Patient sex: F
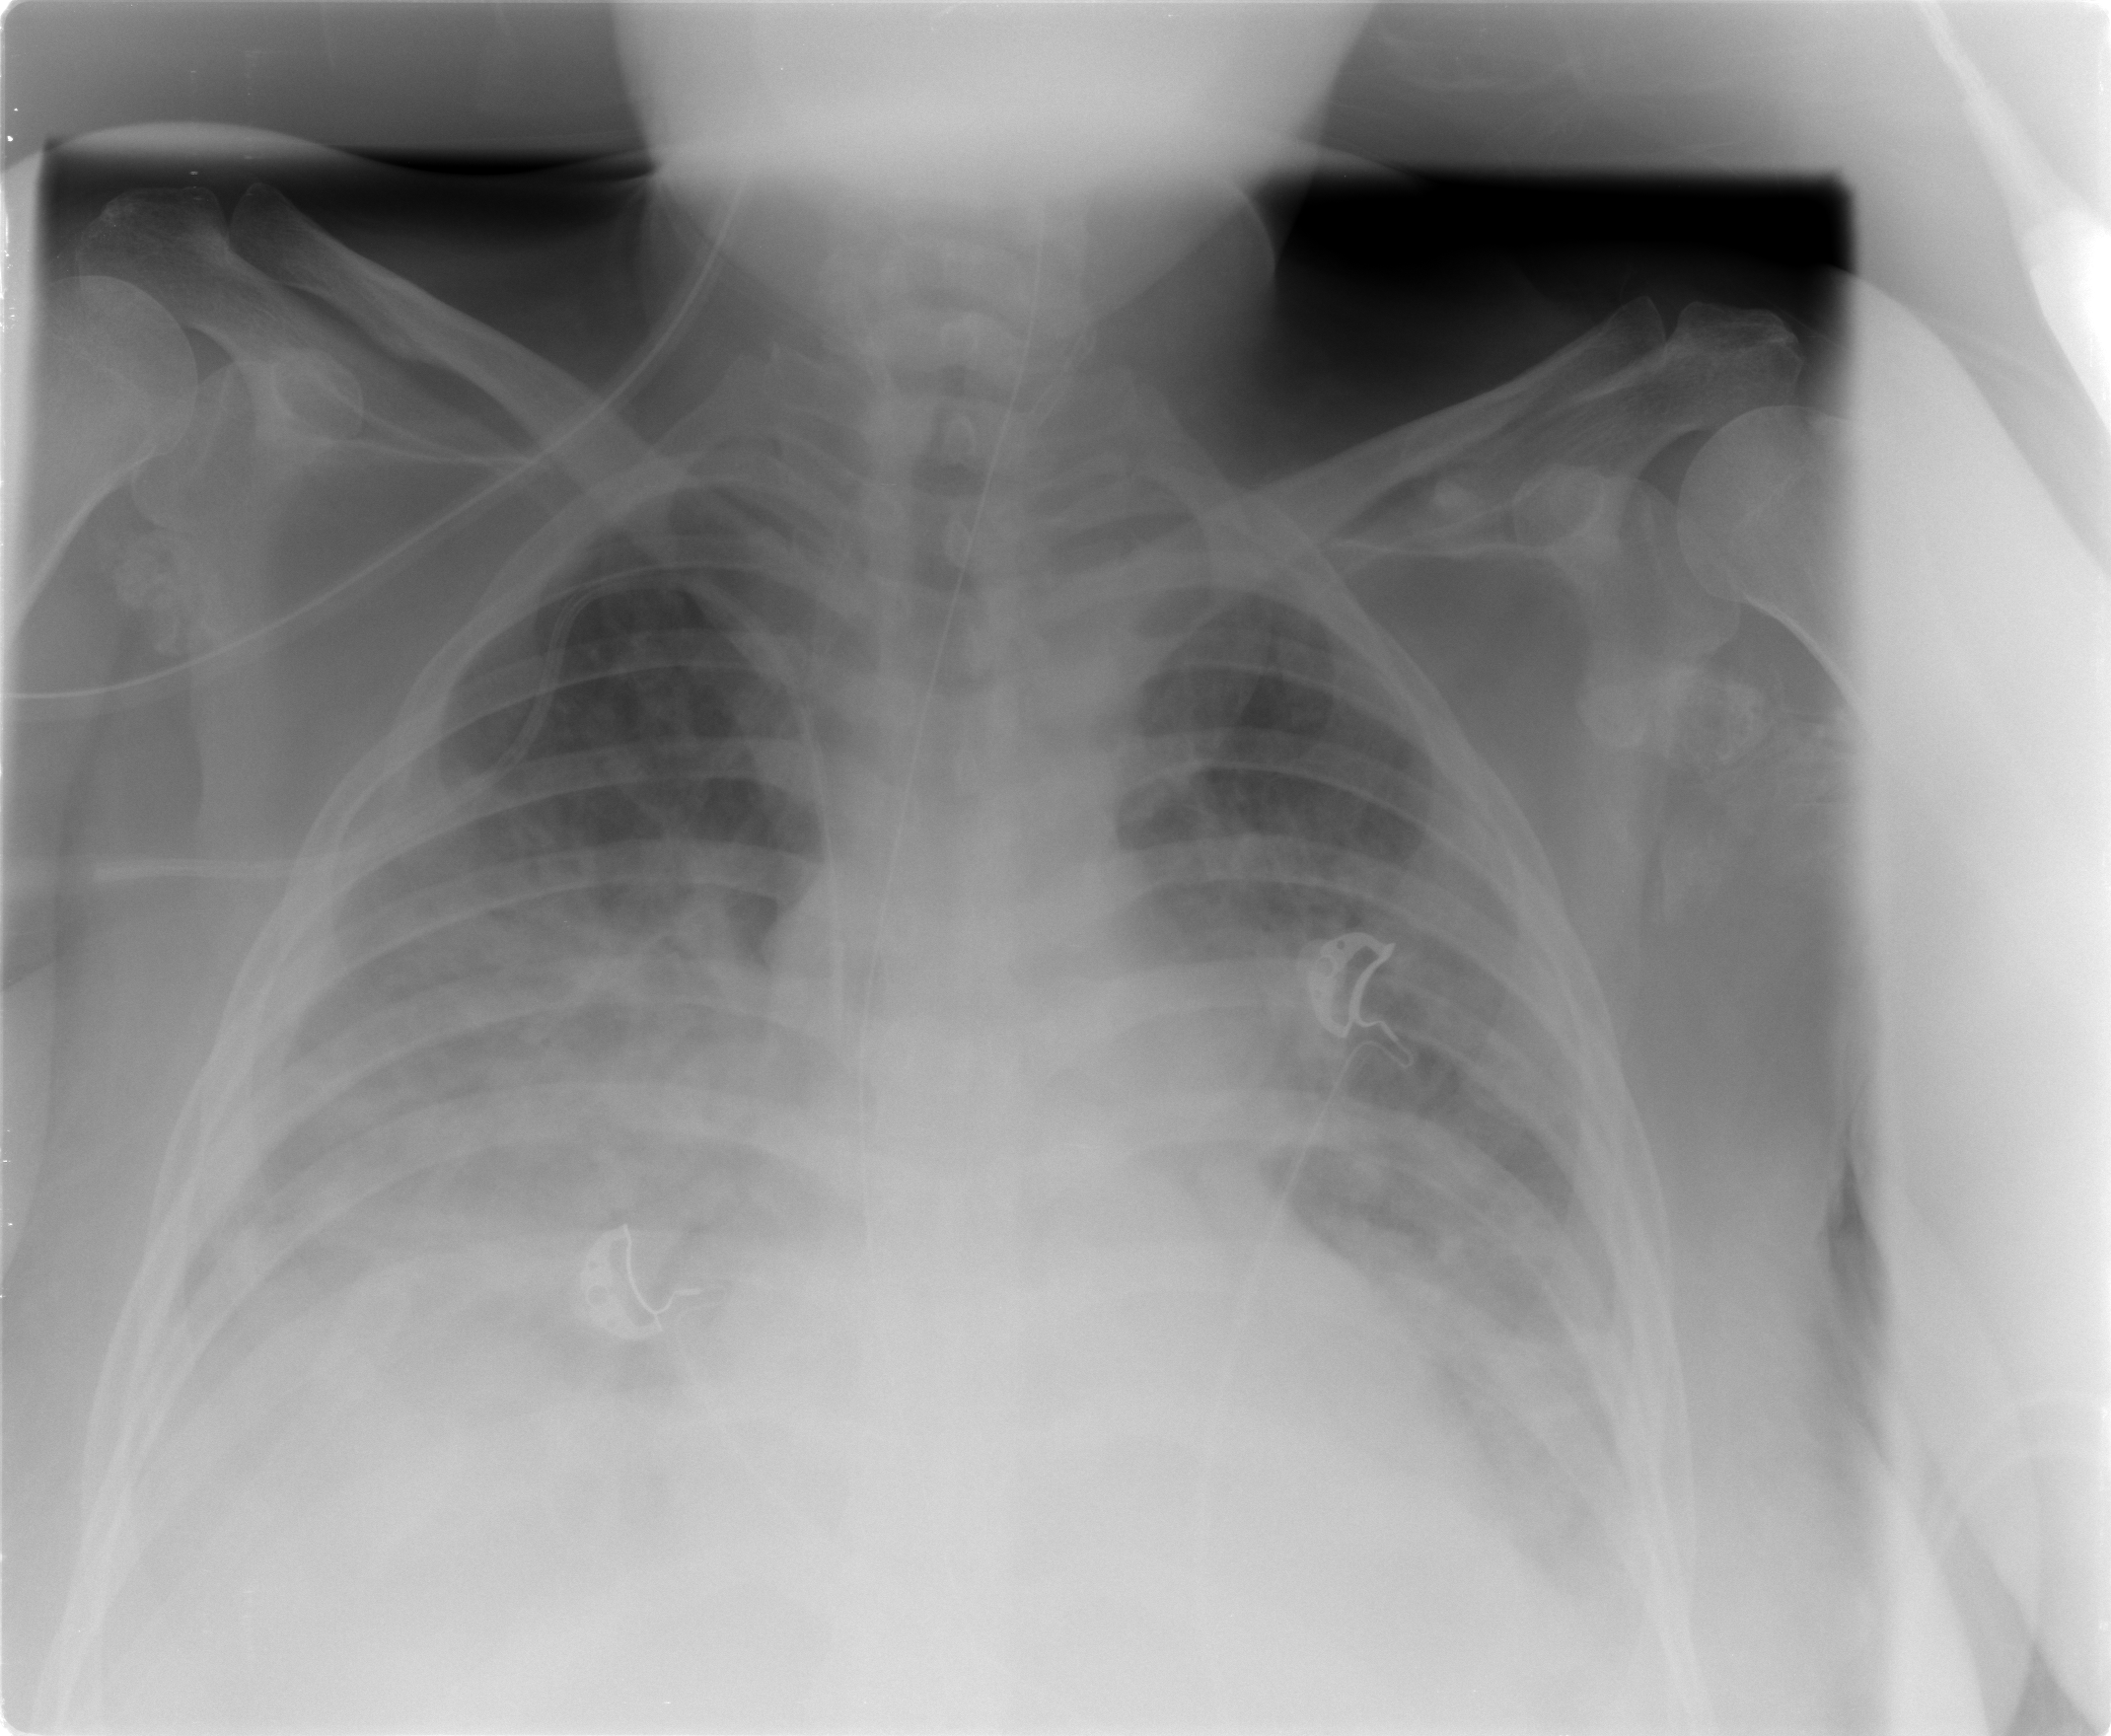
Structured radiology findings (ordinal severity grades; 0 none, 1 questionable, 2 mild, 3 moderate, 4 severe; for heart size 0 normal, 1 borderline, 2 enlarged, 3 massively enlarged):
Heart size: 0
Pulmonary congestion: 2
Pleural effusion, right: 3
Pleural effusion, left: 2
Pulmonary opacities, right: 3
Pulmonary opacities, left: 2
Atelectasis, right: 3
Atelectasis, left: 2